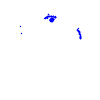
Particle: kaon